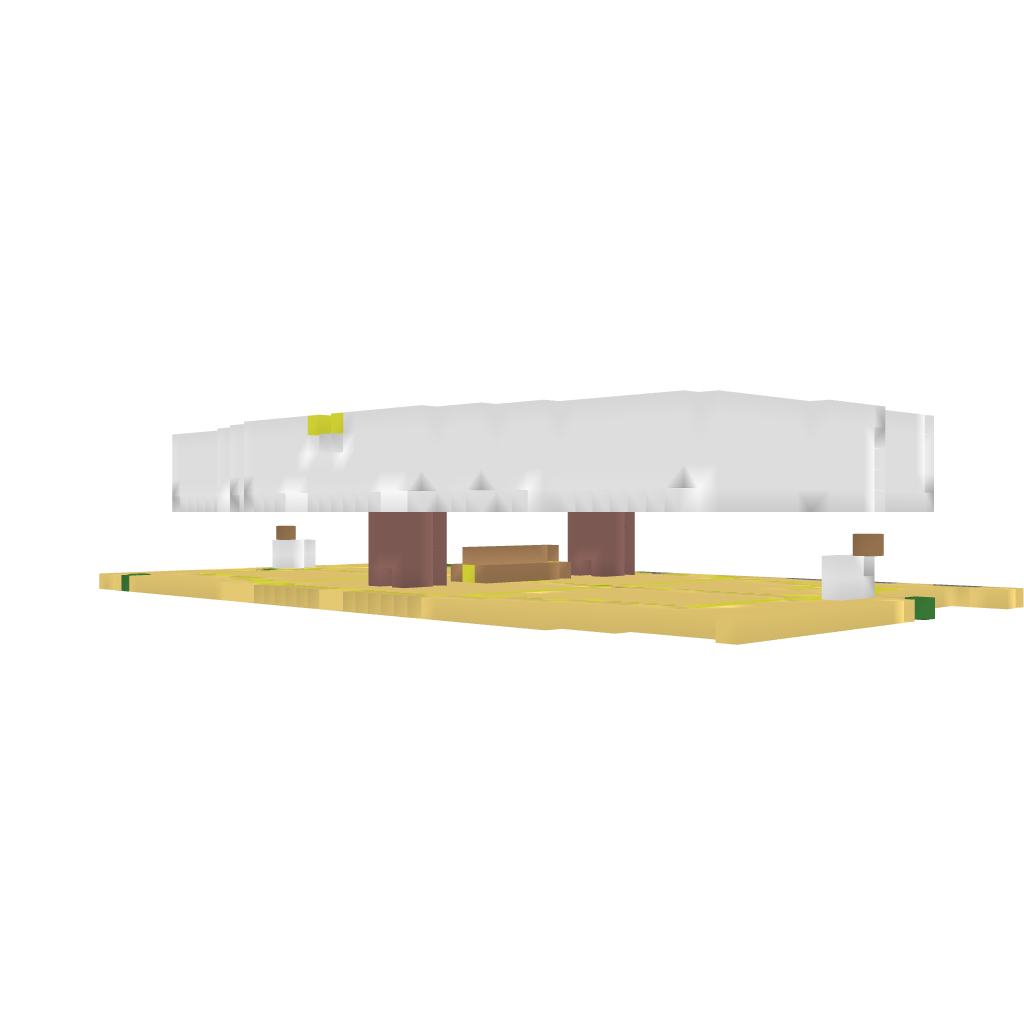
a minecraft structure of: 1 V 1 PVP arena bad low quality